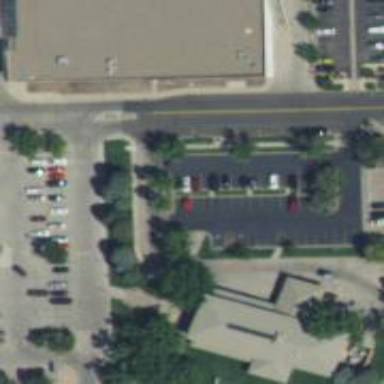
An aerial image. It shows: Parking space.